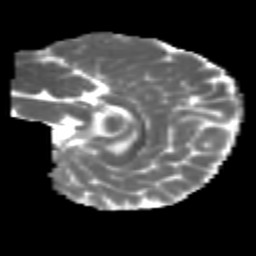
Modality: MD
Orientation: sagittal
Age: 6
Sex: male
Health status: healthy